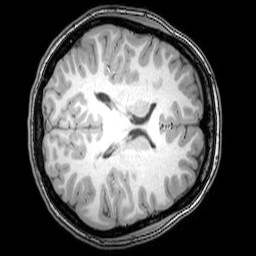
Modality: T1w
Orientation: axial
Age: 21
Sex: female
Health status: healthy
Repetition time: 0.081 s
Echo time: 0.037 s